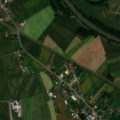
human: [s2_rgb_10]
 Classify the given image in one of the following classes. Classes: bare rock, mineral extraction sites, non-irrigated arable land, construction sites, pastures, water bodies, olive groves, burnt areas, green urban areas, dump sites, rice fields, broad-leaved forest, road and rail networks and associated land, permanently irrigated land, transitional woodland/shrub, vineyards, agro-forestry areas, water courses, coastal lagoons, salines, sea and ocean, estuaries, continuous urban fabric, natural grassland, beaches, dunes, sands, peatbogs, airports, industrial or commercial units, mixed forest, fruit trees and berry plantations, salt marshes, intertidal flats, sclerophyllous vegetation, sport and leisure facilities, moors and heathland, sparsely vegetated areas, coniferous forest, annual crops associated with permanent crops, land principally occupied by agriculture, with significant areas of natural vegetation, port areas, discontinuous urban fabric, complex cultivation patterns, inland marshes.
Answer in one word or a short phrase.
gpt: discontinuous urban fabric, non-irrigated arable land, water courses